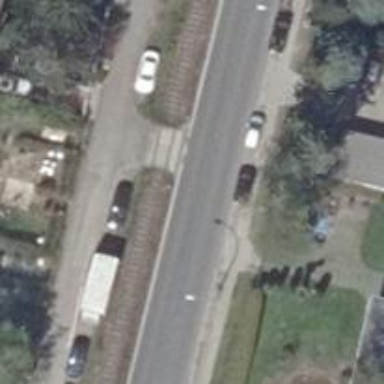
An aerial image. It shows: Uncontrolled level crossing on the railway.